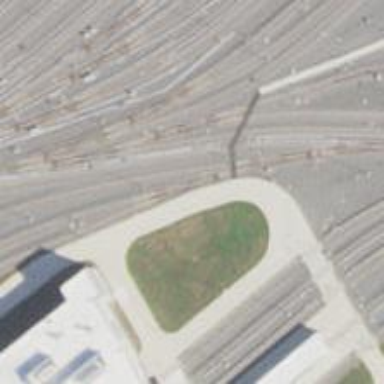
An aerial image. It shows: Railway crossing.